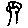
Label: tree